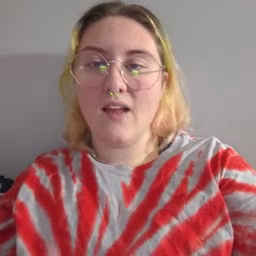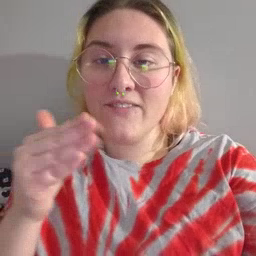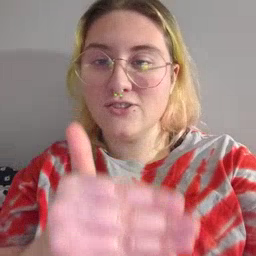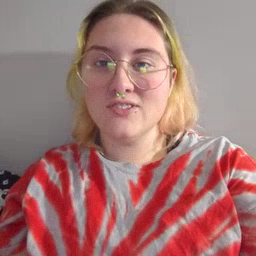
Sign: fish